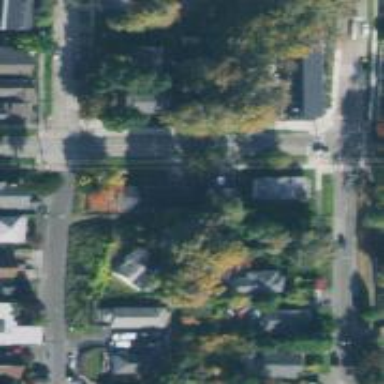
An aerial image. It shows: Residential road with separate sidewalk.